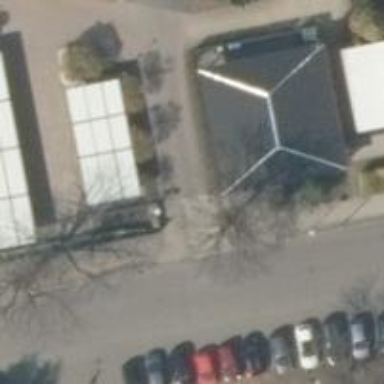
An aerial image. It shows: Restaurant in building.